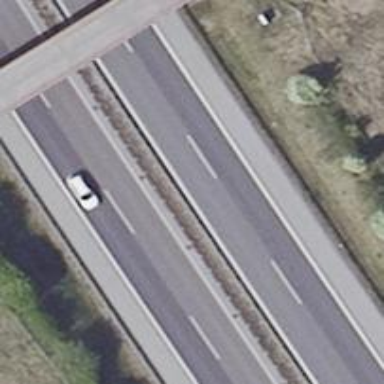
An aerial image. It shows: Asphalt motorway.